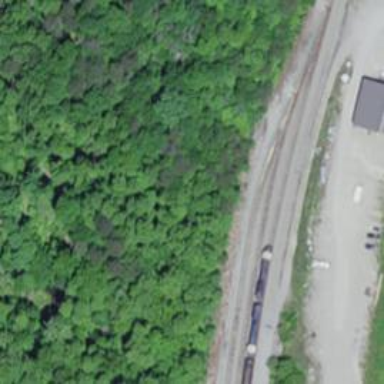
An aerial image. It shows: Railway yard used for servicing trains.